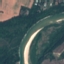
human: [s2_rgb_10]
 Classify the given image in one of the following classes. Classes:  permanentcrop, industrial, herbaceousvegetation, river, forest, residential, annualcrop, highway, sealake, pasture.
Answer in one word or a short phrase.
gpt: River